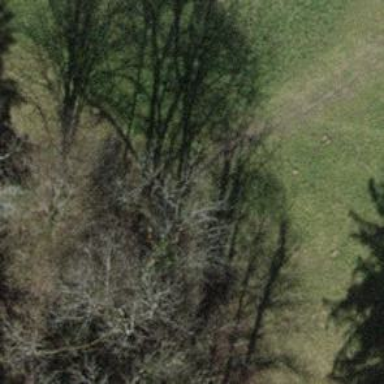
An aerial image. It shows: Dirt path.